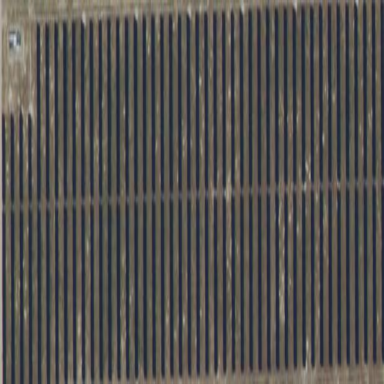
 consisting of solar photovoltaic panels."